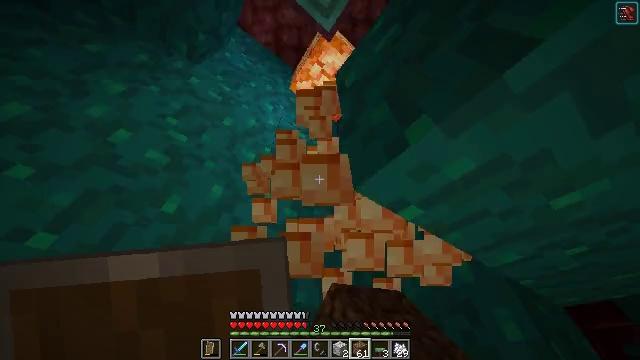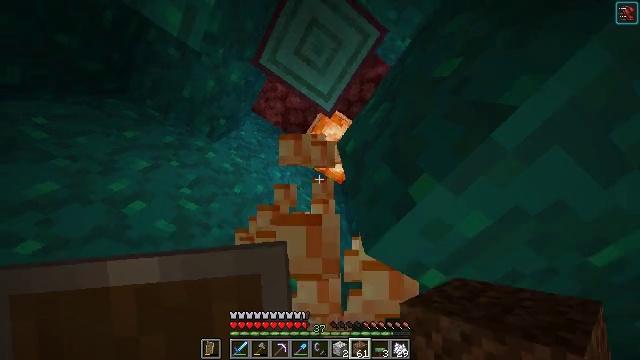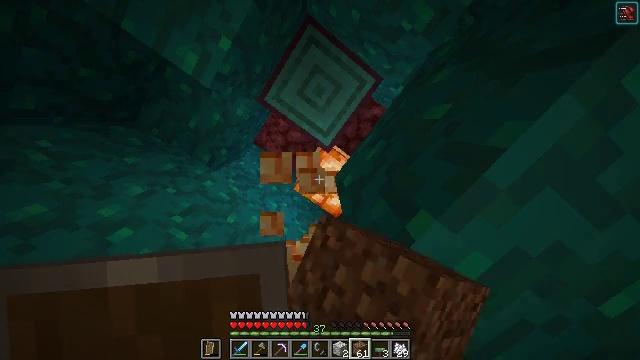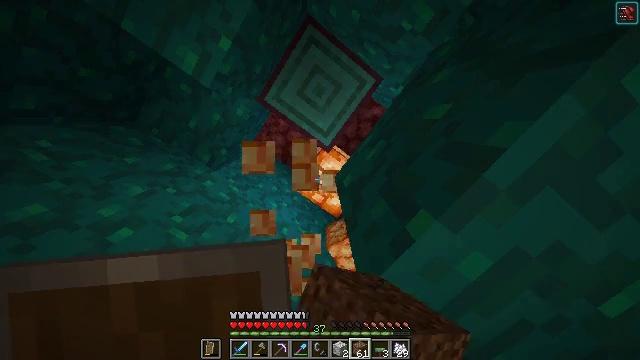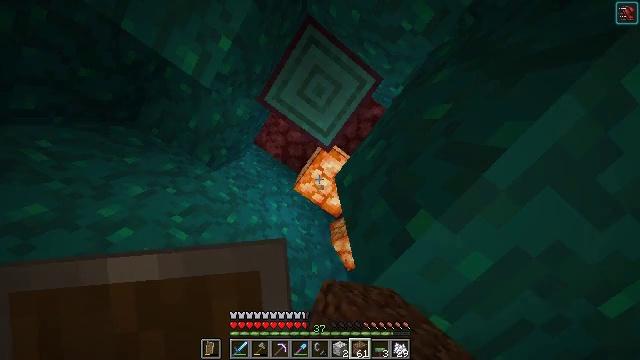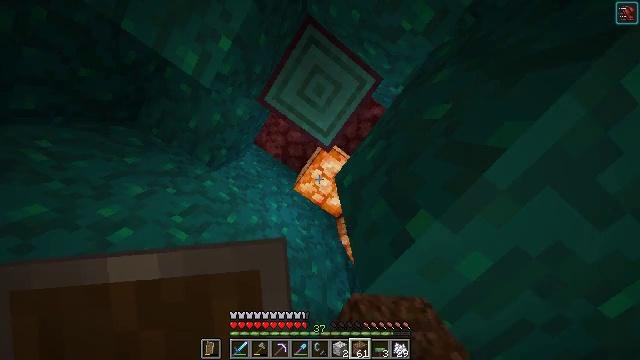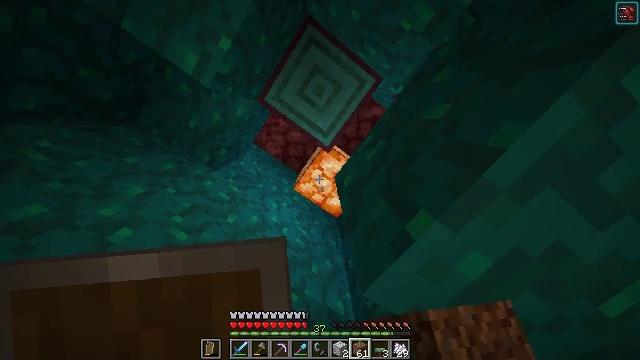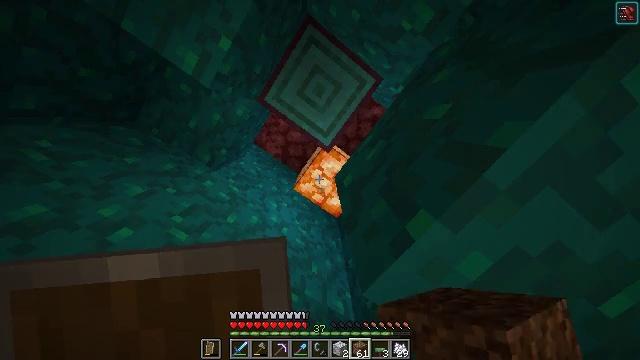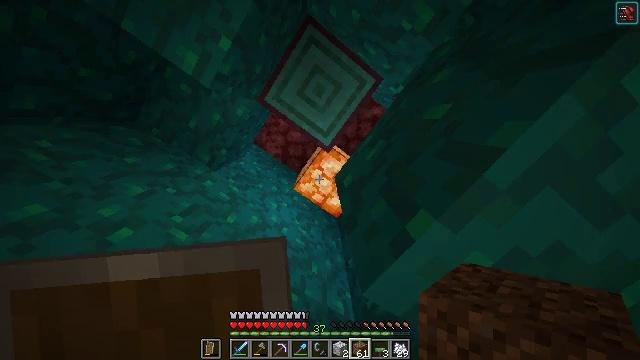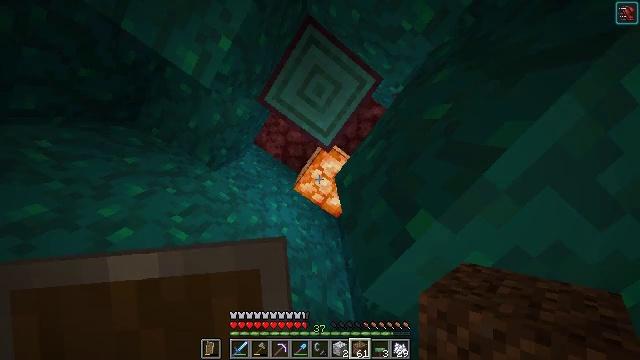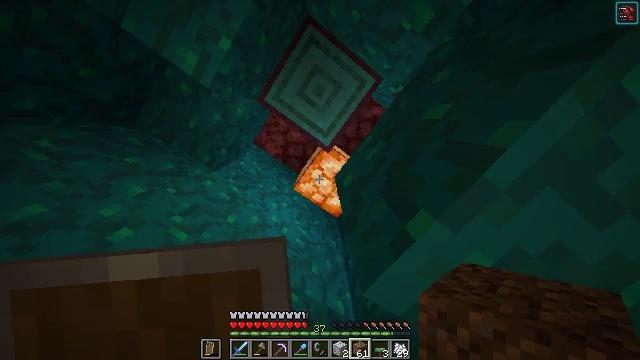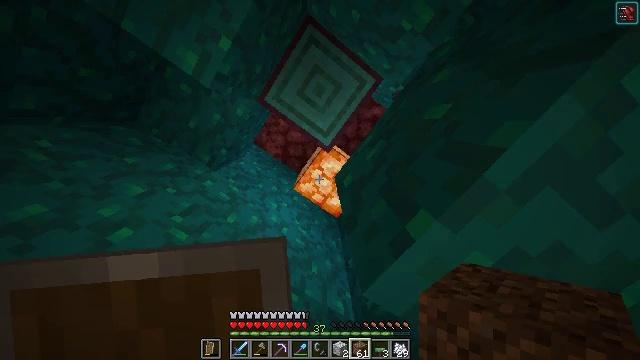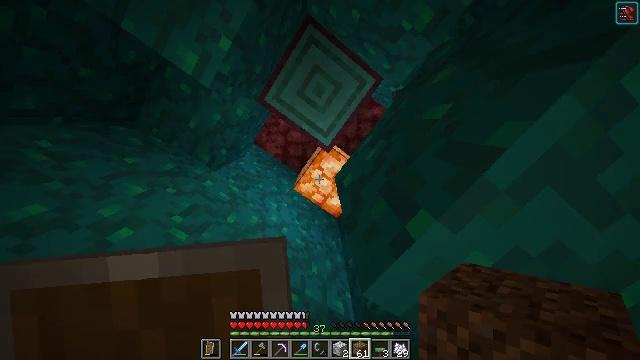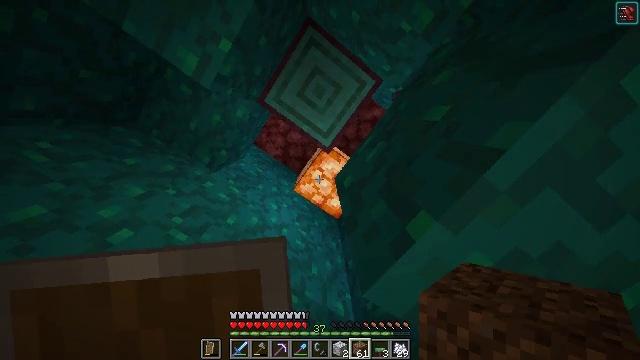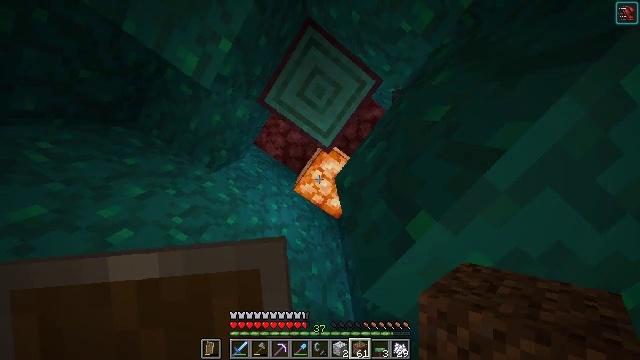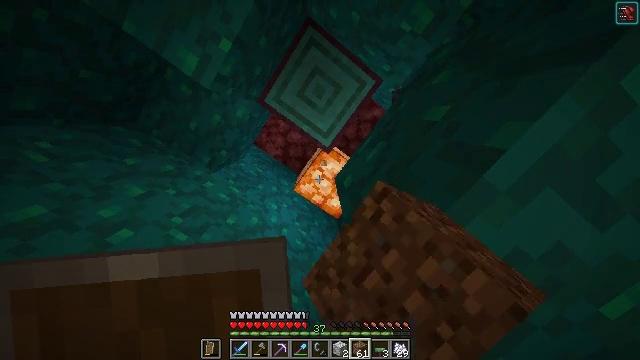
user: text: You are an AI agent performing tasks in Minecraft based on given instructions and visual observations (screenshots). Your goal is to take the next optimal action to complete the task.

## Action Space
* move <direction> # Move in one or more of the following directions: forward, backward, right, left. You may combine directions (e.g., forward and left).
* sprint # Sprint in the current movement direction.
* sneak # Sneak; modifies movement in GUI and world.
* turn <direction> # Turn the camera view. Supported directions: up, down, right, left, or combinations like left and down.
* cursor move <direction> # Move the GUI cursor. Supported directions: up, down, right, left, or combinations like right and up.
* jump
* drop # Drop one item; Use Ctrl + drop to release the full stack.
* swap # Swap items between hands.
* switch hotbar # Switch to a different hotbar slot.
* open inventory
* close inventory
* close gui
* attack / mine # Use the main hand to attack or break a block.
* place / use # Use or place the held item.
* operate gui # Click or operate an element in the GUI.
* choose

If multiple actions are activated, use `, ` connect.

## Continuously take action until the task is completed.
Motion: motion action
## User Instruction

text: Attack the shroomlight to pick it up.
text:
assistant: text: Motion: attack / mine
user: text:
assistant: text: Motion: turn right and up, attack / mine
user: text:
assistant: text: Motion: no_op
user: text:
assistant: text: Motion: no_op
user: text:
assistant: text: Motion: no_op
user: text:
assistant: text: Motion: no_op
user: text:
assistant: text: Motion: no_op
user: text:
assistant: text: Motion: no_op
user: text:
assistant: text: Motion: no_op
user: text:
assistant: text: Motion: no_op
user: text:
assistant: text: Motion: no_op
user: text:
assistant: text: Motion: no_op
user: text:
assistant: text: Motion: no_op
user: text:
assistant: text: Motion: attack / mine
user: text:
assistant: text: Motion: attack / mine
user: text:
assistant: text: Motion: attack / mine
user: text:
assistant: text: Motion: attack / mine
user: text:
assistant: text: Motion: attack / mine
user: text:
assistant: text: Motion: attack / mine
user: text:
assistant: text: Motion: attack / mine
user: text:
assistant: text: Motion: no_op
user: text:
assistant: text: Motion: turn right
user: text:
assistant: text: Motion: turn right
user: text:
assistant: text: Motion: no_op
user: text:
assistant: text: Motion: attack / mine
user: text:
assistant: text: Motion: attack / mine
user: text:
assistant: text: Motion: attack / mine
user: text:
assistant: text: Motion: attack / mine
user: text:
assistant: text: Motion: attack / mine
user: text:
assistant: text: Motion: attack / mine